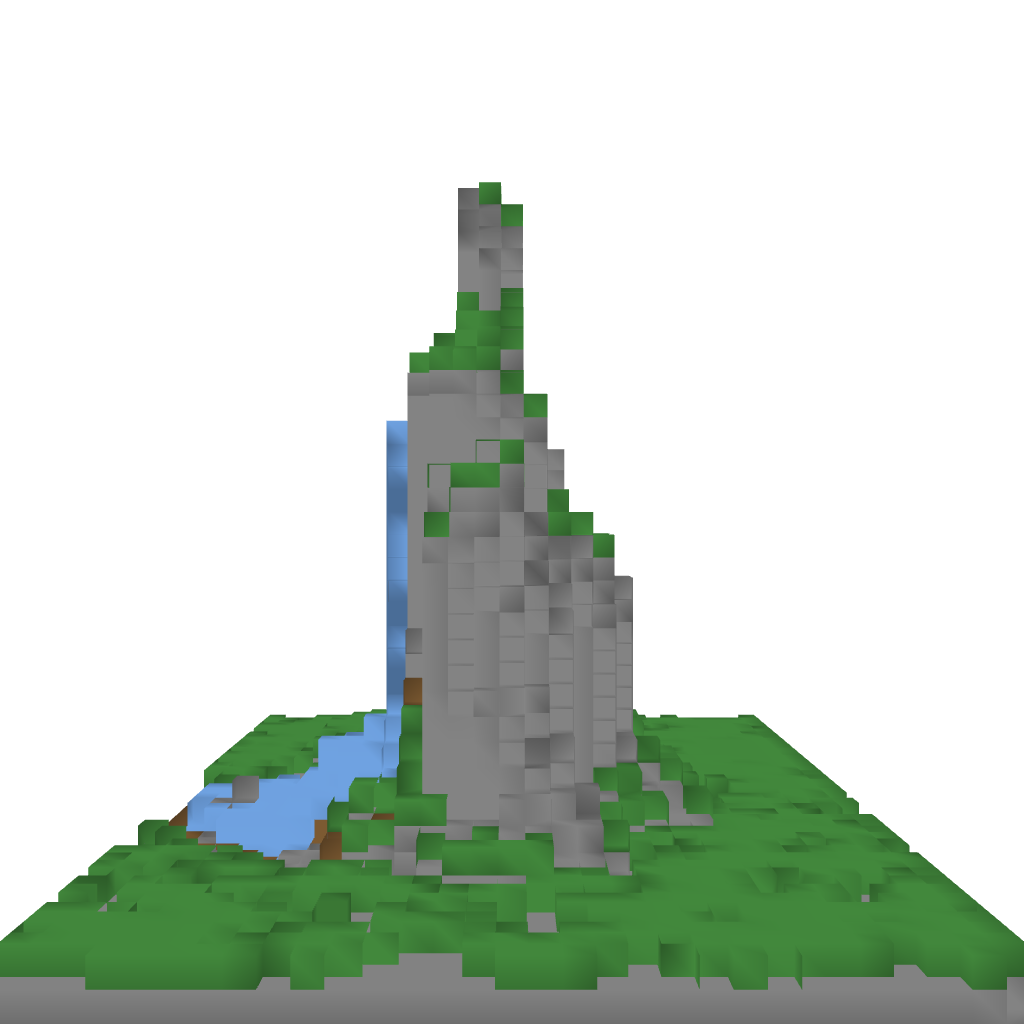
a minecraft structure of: Mini Mountain With WaterFall good quality